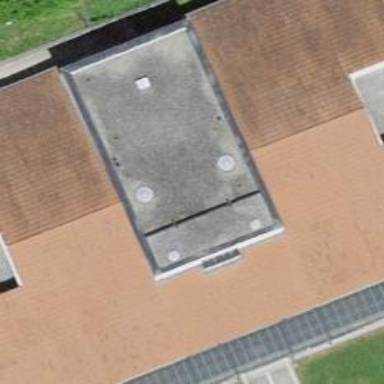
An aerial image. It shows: Kindergarten.